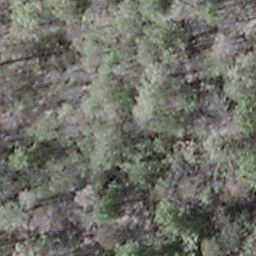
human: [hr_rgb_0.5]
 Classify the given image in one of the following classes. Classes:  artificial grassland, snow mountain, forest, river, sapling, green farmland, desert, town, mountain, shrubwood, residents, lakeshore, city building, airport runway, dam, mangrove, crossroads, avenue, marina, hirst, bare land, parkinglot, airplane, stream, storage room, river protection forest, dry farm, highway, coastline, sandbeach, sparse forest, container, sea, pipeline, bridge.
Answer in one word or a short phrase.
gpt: shrubwood